Field crop: maize
Growth stage: 2
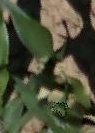
Species: maize